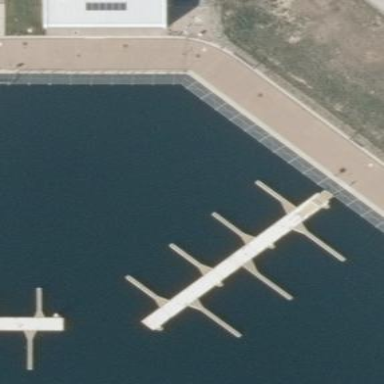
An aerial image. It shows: Man-made pier.